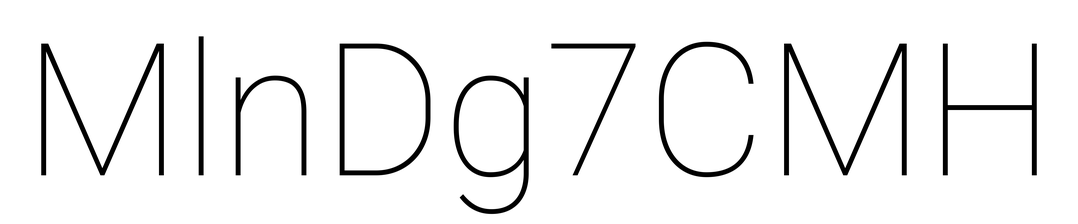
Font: Roboto_Thin